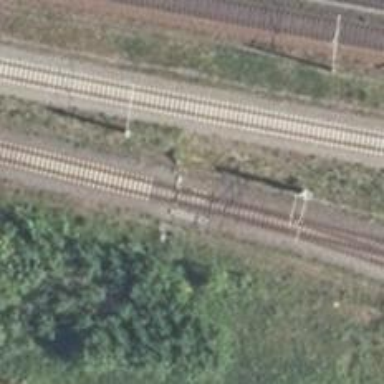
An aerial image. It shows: Railway switch.